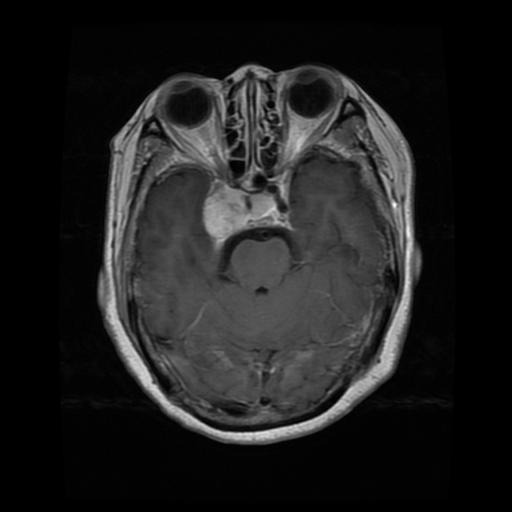
Label: meningioma